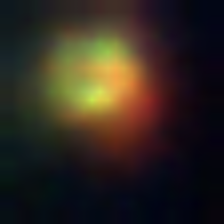
Taxon: NanoPlankton
Group: Other